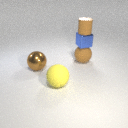
large brown rubber sphere below small brown rubber cylinder